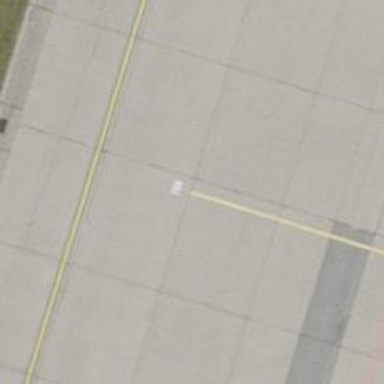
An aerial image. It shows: Airport parking position.